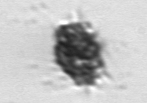
Label: Dictyocha